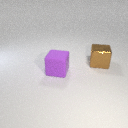
large purple rubber cube to the left of large brown metal cube